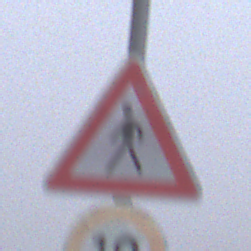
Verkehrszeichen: FussgaengerRechts
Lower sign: Geschwindigkeit10
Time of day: MorningAfternoon
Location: Outdoor (RoadRail)
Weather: Overcast
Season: NotSpecified
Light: Natural